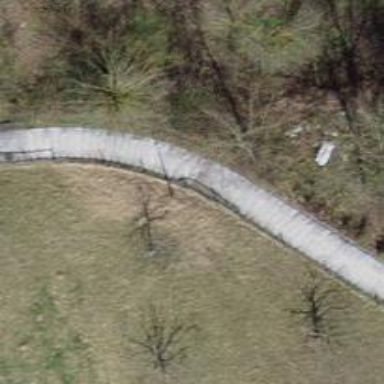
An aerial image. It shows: Set of steps on the road.